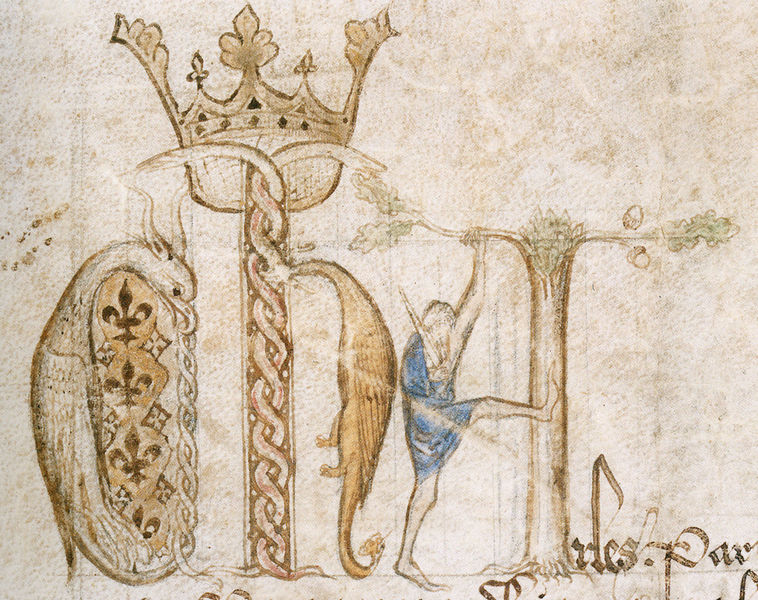
Titel: Eine alte Abmachung zwischen Karl V. und seinem Onkel Philippe über die Erbschaft über das Vorrecht von Orléans (Zweites Exemplar)
Institution: Paris, Archives nationales
Schlagwörter: adler, baum, blau, fuß, hand, mann, vogel, zeichnung, tiere, beige, arm, blass, ast, figur, gewand, krone, apfel, bein, schrift, papier, schnabel, man, dekor, druck, schwert, text, buchstaben, initiale, schlange, pfau, wappen, verschlungen, fabelwesen, greif, schlangen, lilien, spirale, marschieren, drache, elfe, nüsse, buchmalerei, blaue tunika